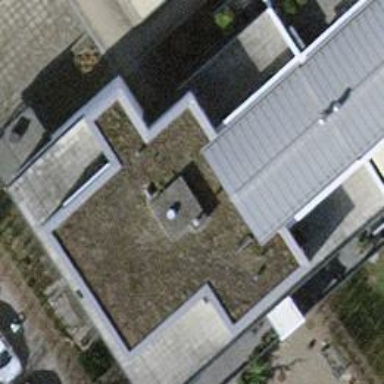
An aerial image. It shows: Building with flat roof.